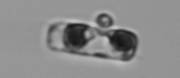
Label: Guinardia_delicatula